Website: bh-photo
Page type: cross-sells
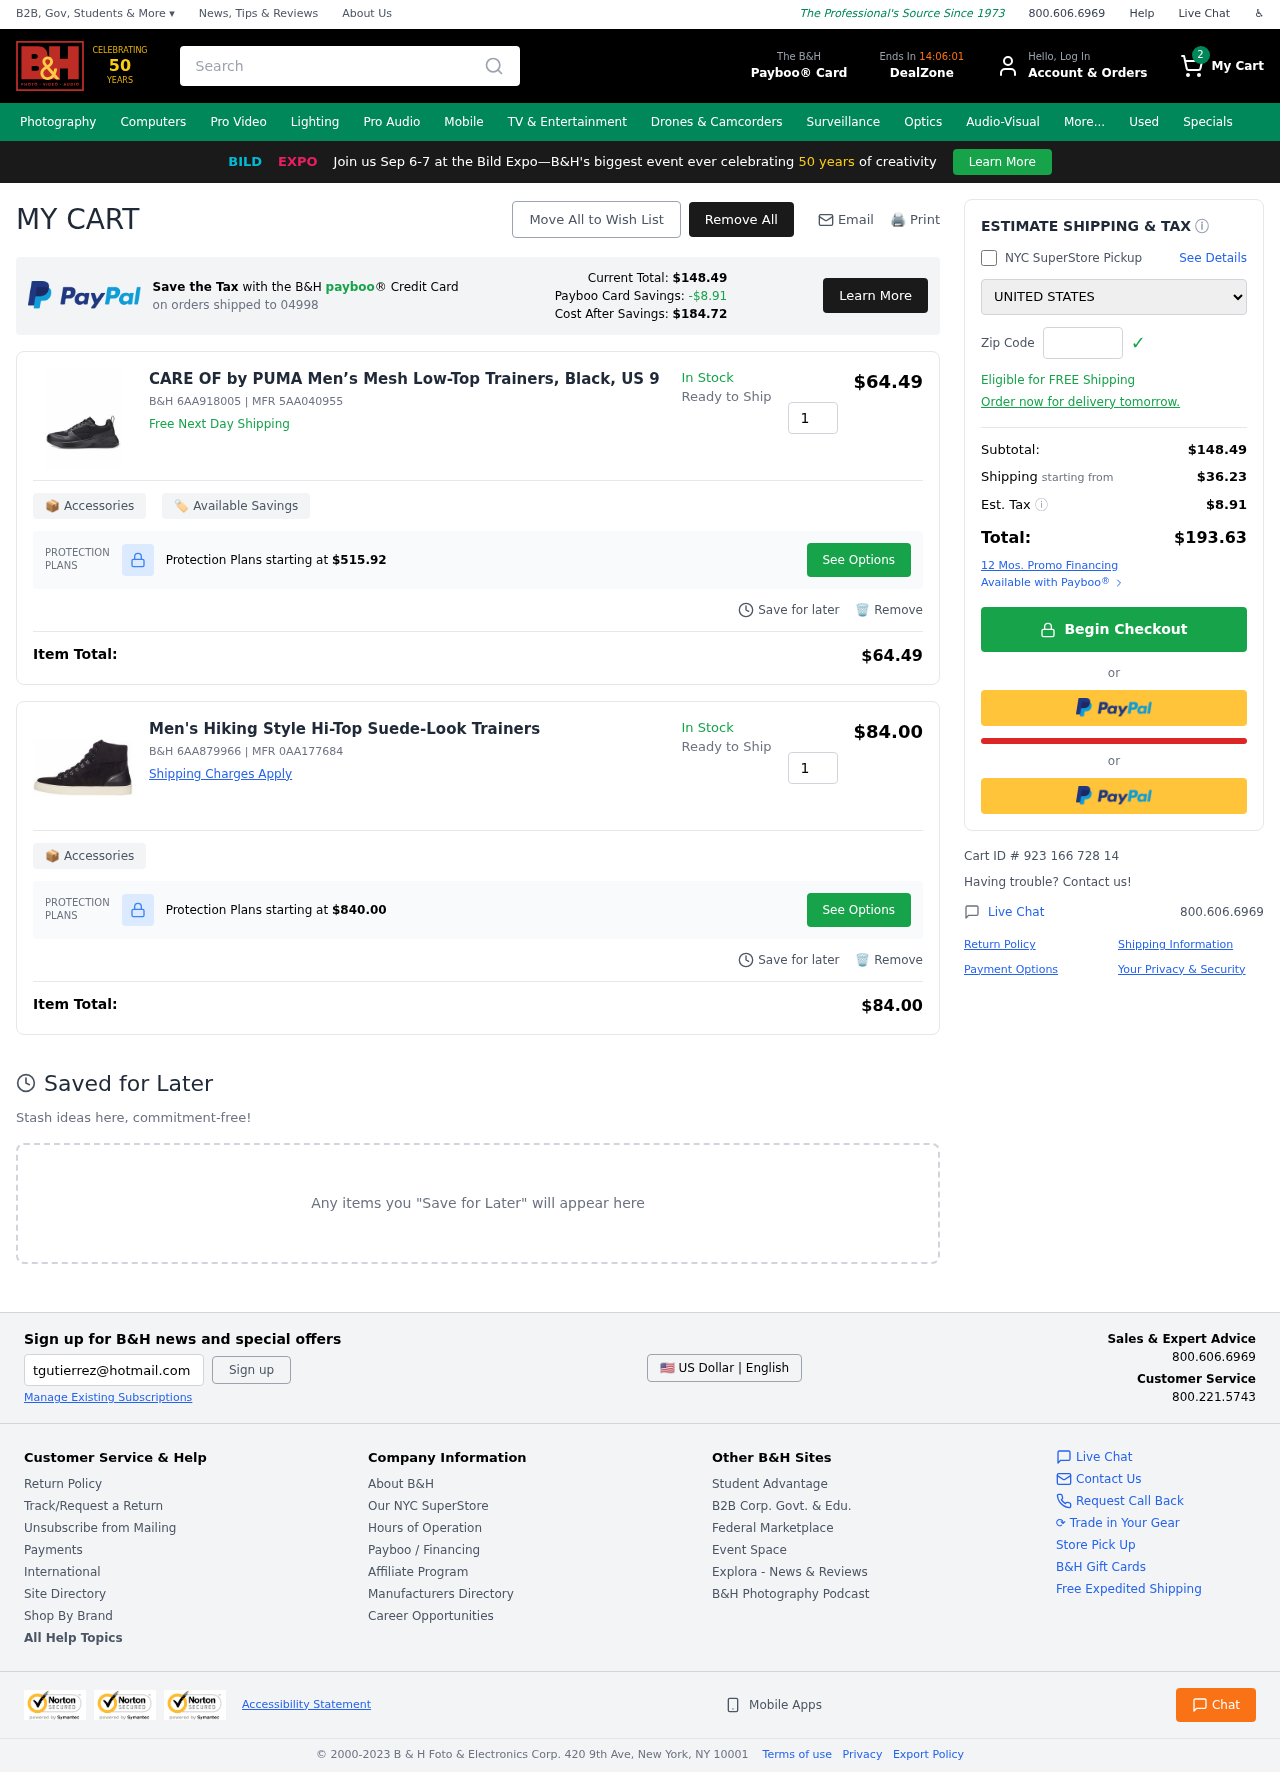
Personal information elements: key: PII_COUNTRY
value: United States
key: PII_POSTCODE
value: on orders shipped to 04998
Product elements: key: PRODUCT1_NAME
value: CARE OF by PUMA Men’s Mesh Low-Top Trainers, Black, US 9
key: PRODUCT1_PRICE
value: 64.49
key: PRODUCT1_QUANTITY
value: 1
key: PRODUCT2_NAME
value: Men's Hiking Style Hi-Top Suede-Look Trainers
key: PRODUCT2_PRICE
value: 84
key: PRODUCT2_QUANTITY
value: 1
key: PRODUCT1_SKU
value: B&H 6AA918005
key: PRODUCT1_MFR
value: MFR 5AA040955
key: PRODUCT1_PROTECTION_PRICE
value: $515.92
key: PRODUCT1_ITEM_TOTAL
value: $64.49
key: PRODUCT2_SKU
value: B&H 6AA879966
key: PRODUCT2_MFR
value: MFR 0AA177684
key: PRODUCT2_PROTECTION_PRICE
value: $840.00
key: PRODUCT2_ITEM_TOTAL
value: $84.00
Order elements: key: ORDER_NUM_ITEMS
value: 2
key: PAYBOO_CURRENT_TOTAL
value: $148.49
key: ORDER_SUBTOTAL
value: $148.49
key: ORDER_SHIPPING_COST
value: $36.23
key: ORDER_TAX
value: $8.91
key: ORDER_TOTAL
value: $193.63
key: ORDER_ID
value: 923 166 728 14
Search elements: key: HEADER_SEARCH
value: Search
Other elements: key: PAYBOO_SAVINGS
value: -$8.91
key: PAYBOO_COST_AFTER_SAVINGS
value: $184.72